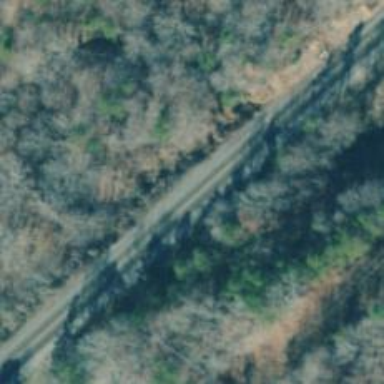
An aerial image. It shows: Railway track.